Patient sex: M
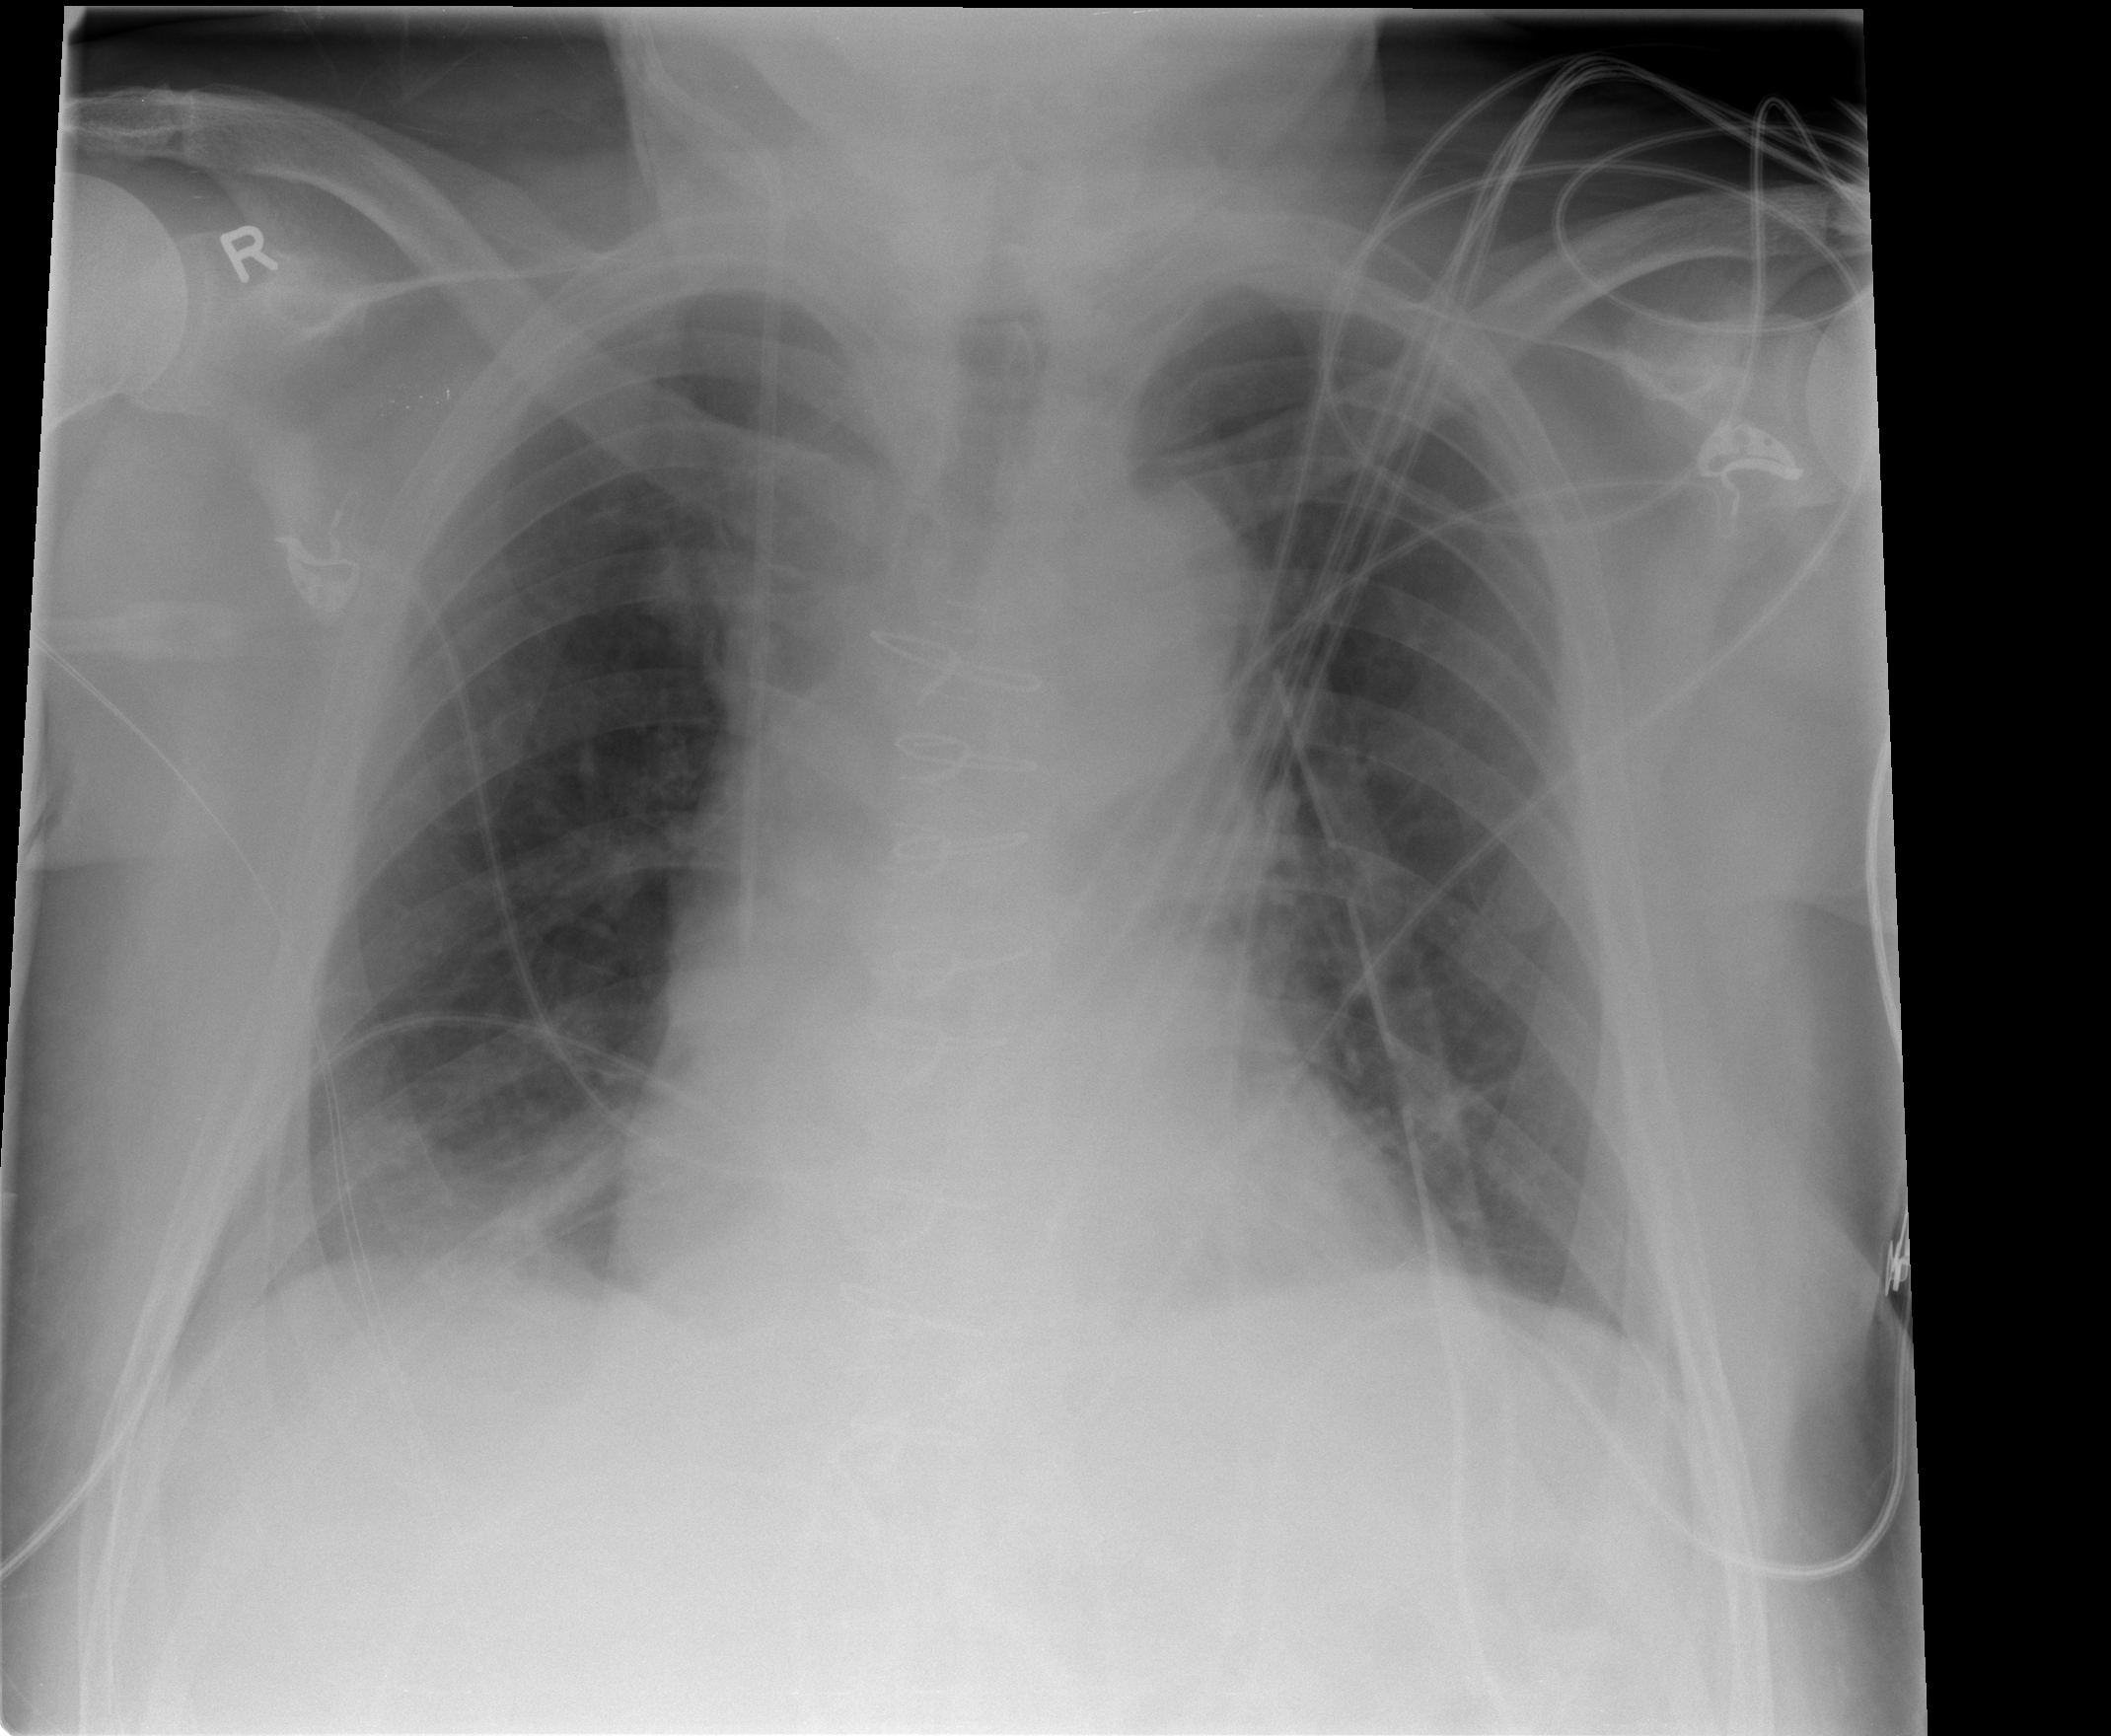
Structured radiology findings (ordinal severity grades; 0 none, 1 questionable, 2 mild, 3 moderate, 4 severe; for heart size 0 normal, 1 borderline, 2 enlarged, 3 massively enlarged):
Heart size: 1
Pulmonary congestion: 2
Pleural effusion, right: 0
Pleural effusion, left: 0
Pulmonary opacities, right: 0
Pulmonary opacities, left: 0
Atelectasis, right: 2
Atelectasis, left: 2